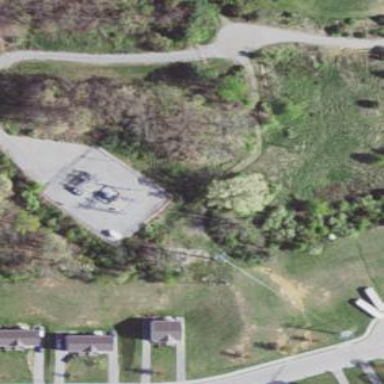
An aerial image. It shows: Distribution power substation secured by fence.